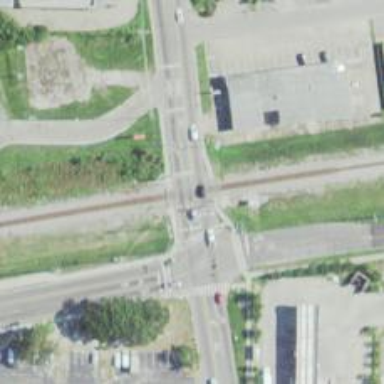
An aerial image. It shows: Level crossing with light signals and saltire markings.